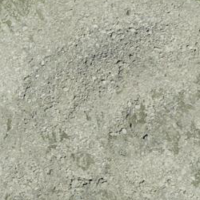
EUNIS habitat code: 48
Species observed at this site:
Pieris rapae
Aglais io
Bombus terrestris
Apis mellifera